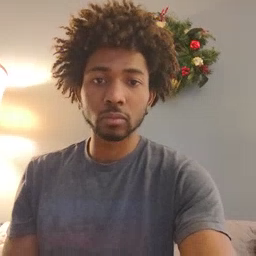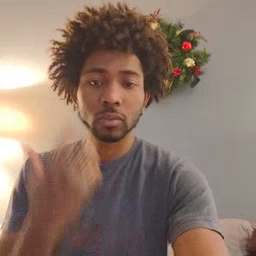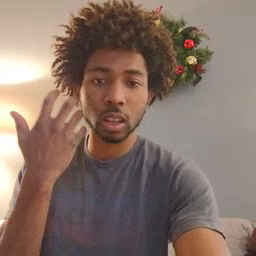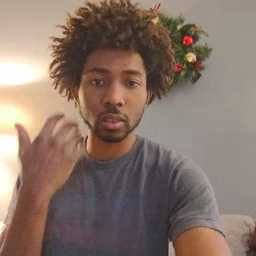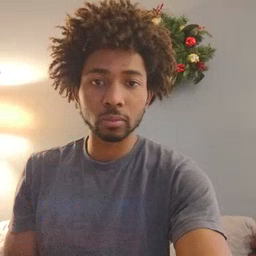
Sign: tiger